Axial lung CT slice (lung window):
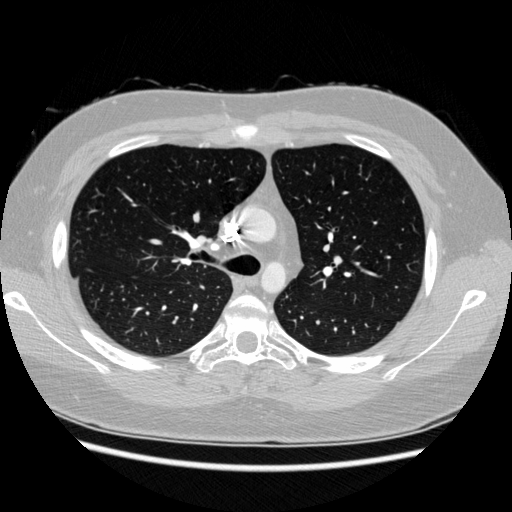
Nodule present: no